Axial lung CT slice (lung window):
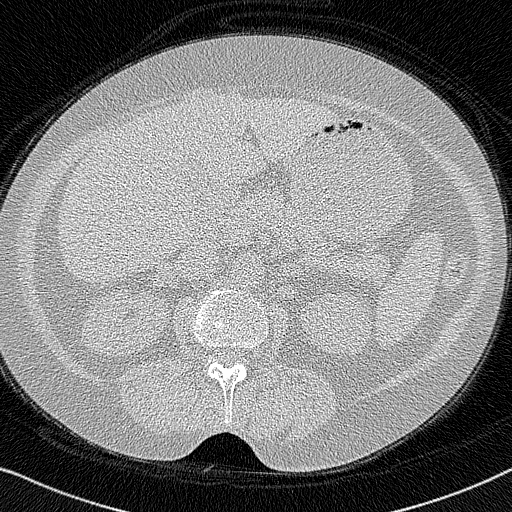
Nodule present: no